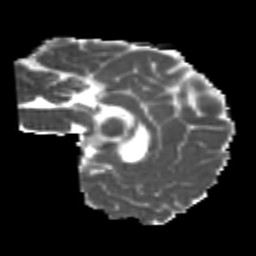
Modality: MD
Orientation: sagittal
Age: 21
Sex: male
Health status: healthy
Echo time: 0.074 s